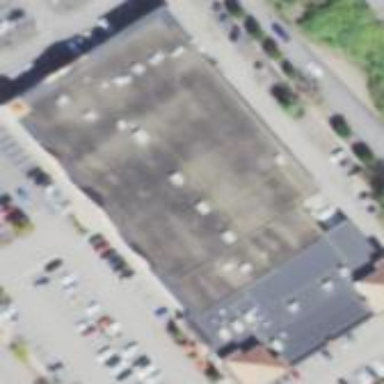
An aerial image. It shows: Commercial building.